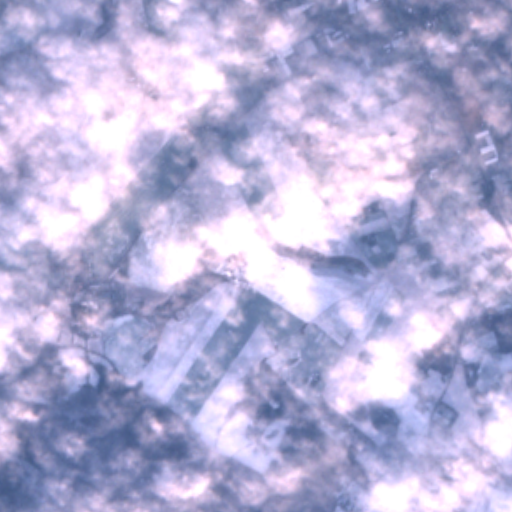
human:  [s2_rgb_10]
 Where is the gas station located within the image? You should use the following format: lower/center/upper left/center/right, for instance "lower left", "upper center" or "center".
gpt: The gas station is located in the upper right of the image.
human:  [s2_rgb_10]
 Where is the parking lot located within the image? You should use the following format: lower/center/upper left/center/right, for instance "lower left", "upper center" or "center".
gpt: The parking lot is located in the upper right of the image.
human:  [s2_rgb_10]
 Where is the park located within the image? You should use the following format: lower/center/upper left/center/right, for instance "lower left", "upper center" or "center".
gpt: There is no park in the image.